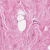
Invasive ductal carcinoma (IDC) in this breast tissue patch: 0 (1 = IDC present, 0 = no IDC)